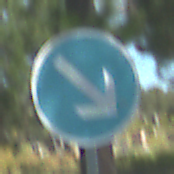
Verkehrszeichen: VorgeschriebeneVorbeifahrtRechts
Umgebung: Outdoor, Special
Tageszeit: Midday
Wetter: PartlyCloudy
Licht: Natural
Jahreszeit: NotSpecified
Kontrast: HighContrast